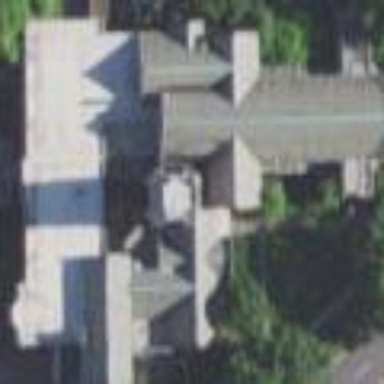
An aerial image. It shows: Building that is place of worship.